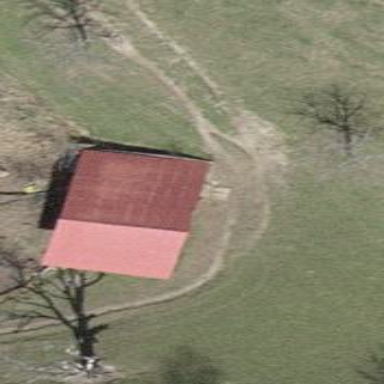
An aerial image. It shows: Shed.